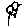
Label: flower